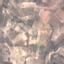
Land use / land cover: PermanentCrop